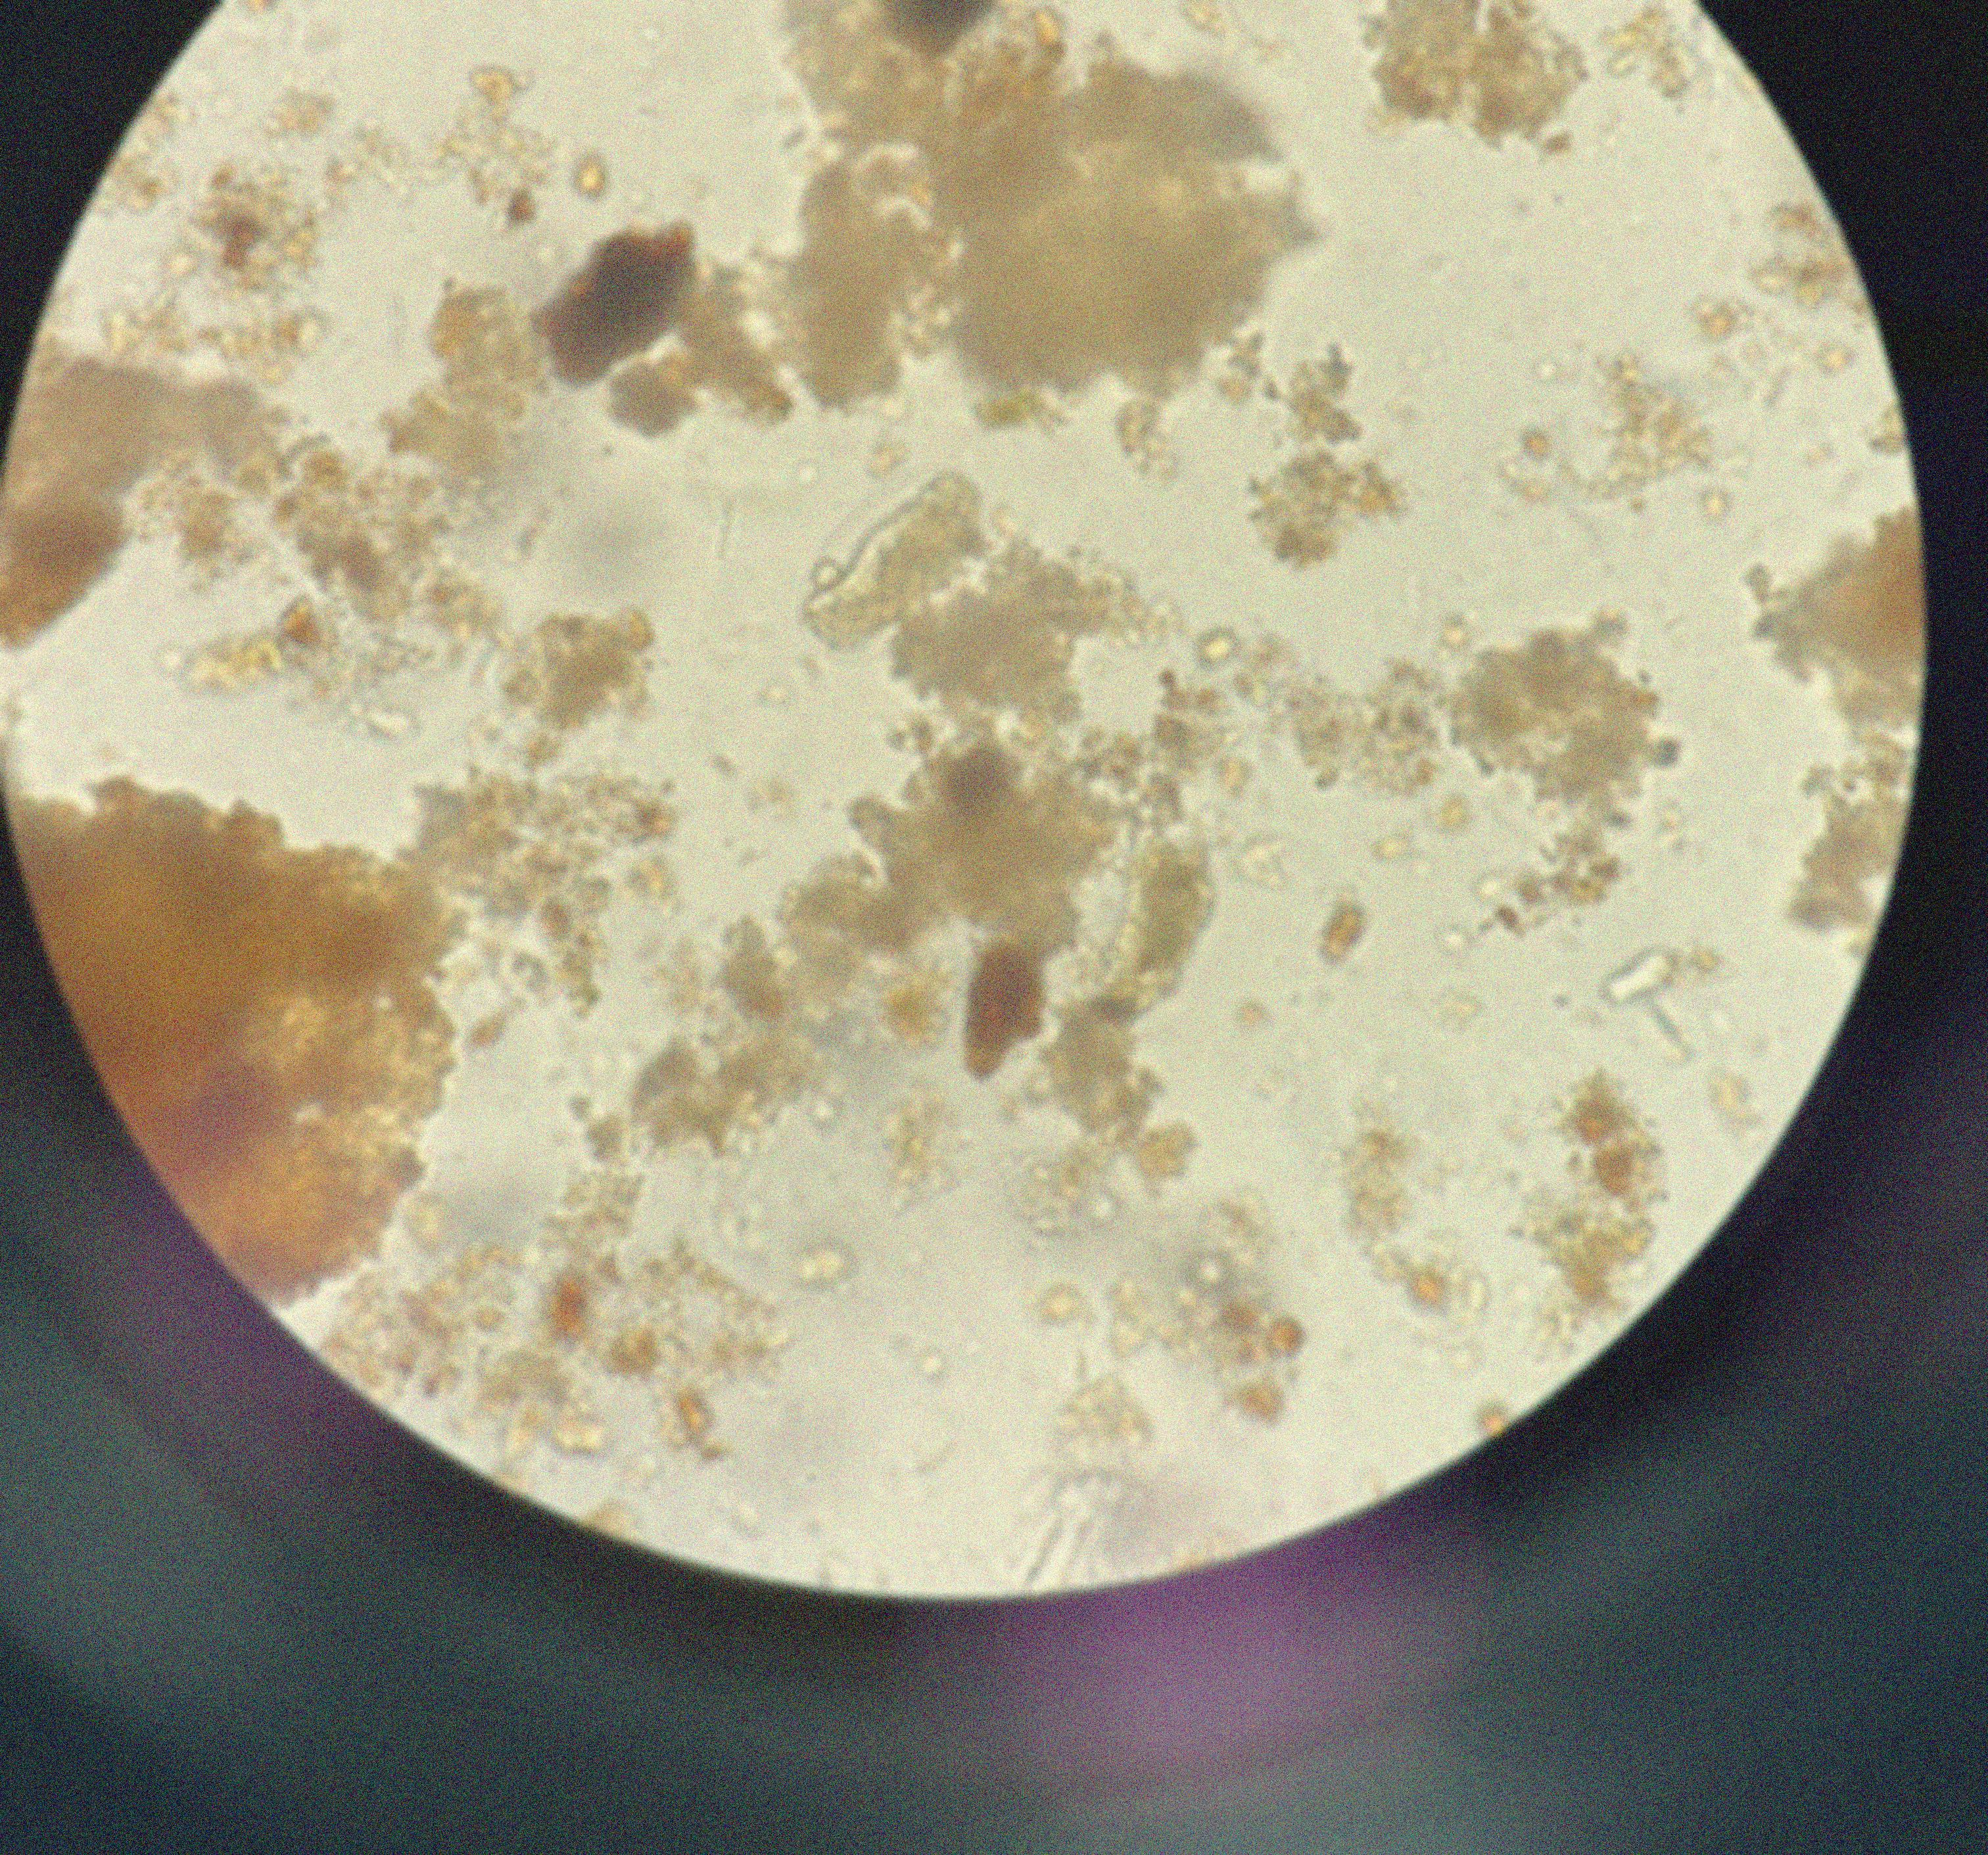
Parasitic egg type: Hookworm egg